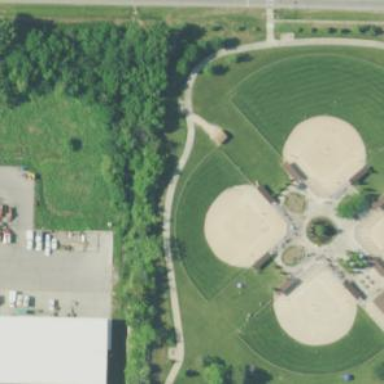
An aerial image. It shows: Baseball pitch for leisure land activities.